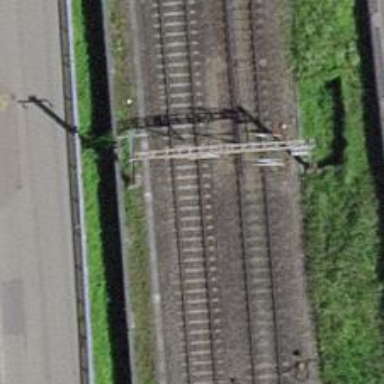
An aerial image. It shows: Single-track electrified railway with contact line.